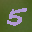
Label: 5